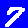
Digit: 7